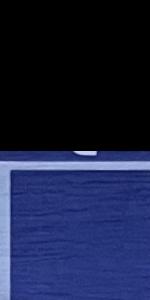
Label: Empty